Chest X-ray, AP view. Patient: 51 years old, sex F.
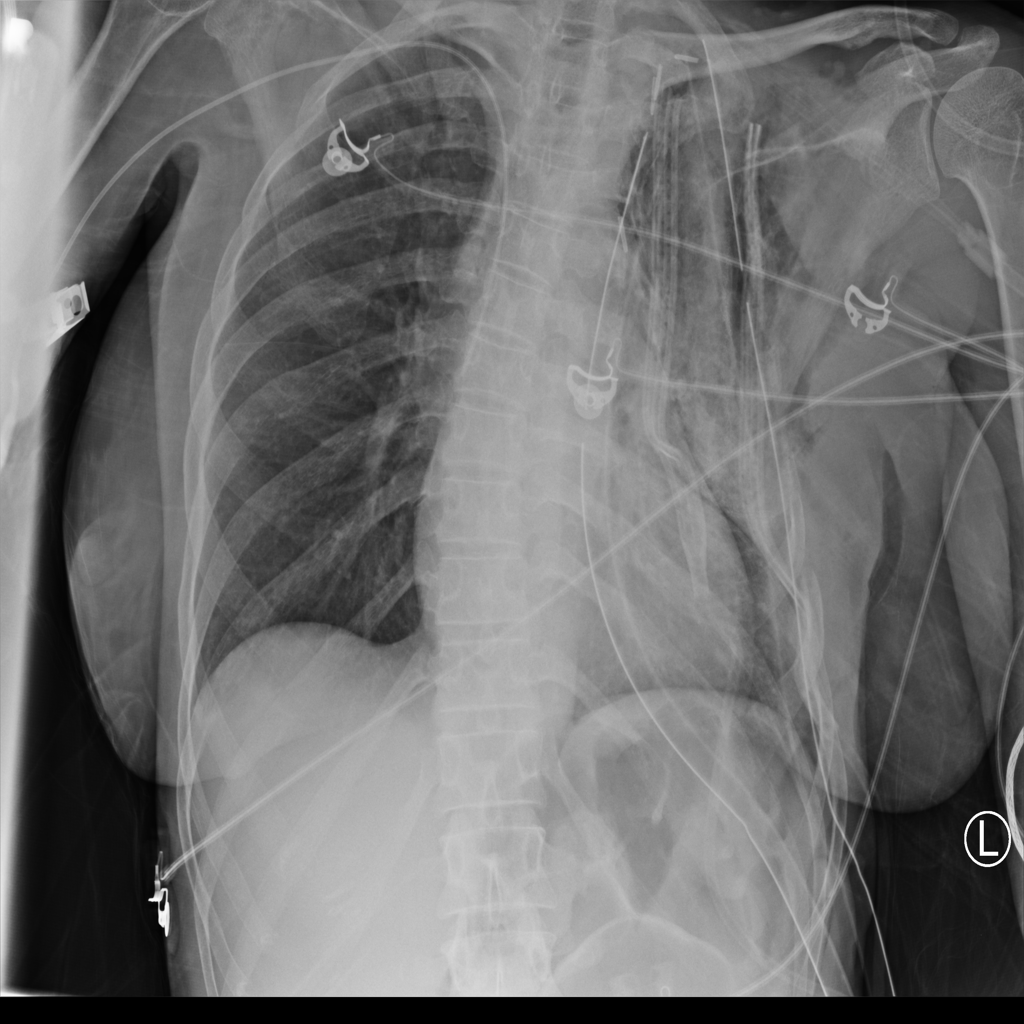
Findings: Emphysema, Mass